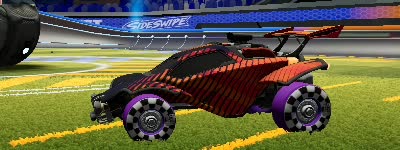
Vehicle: octane